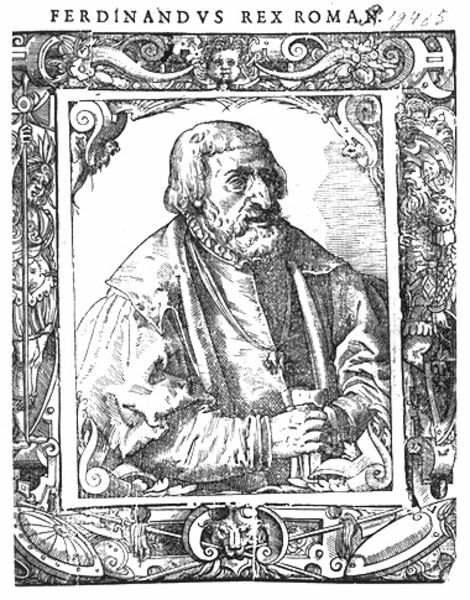
Titel: Bildnis des Kaisers Ferdinand I.
Künstler: Tobias Stimmer
Institution: (Seriendruck)
Schlagwörter: hand, kopf, mann, schatten, umhang, weiß, frisur, handschuhe, mund, nase, profil, schwarz, stirn, blick, tier, ornament, alt, bart, arme, augen, falten, gesicht, kleidung, kragen, rahmen, ärmel, bildnis, hände, portrait, porträt, figur, haare, mantel, reich, instrumente, rechts, renaissance, umrandung, engel, putte, putto, ranken, adlig, holzschnitt, schrift, bogen, kette, grafik, graphik, rand, figuren, kaiser, könig, ornamente, verzierung, faltenwurf, abbild, schild, umrahmung, druck, schwarzweiss, druckgrafik, schraffur, stich, hakennase, schilder, text, waffen, herrscher, krause, ferdinand, rom, verziert, fries, römer, halbprofil, voluten, wams, lanzen, schriftrolle, löwe, kupferstich, wasserspeier, römisch, latein, halbsäulen, buchillustration, seriendruck, rankenwerk, hilzschnitt, rex, rollwerk, mante, wappe, kaiser ferdinand, 1500, ferdinandus rex roma